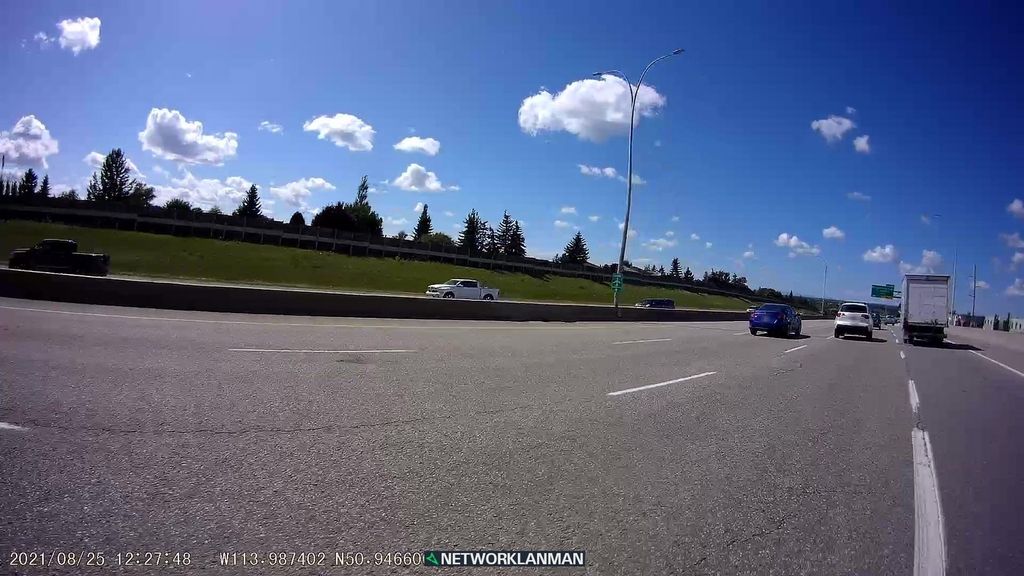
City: calgary